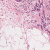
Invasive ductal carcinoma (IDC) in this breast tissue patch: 1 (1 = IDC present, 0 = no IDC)